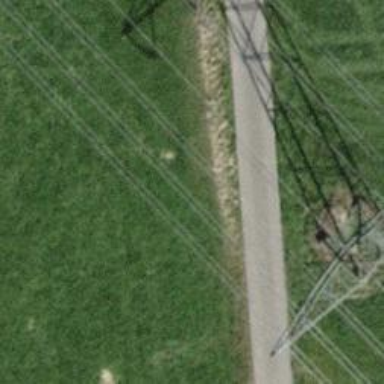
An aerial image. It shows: Pipeline marker.